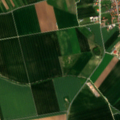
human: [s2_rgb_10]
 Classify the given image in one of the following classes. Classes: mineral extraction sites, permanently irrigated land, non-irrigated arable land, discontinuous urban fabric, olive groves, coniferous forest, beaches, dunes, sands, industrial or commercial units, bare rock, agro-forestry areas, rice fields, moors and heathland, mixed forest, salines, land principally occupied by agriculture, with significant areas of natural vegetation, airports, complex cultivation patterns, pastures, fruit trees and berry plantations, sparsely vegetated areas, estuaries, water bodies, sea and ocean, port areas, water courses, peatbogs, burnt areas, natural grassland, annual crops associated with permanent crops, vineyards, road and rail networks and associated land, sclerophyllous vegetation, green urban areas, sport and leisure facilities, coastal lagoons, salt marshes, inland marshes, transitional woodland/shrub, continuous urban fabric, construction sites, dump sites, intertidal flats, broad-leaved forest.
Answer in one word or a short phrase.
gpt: discontinuous urban fabric, non-irrigated arable land, pastures